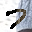
Label: 7